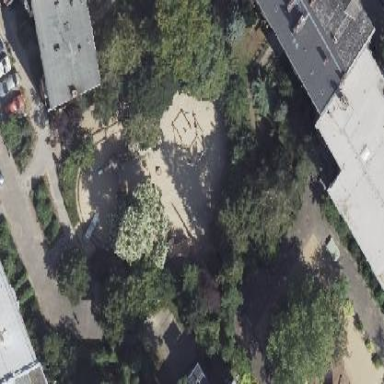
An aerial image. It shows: Playground with sandpit surrounded by natural sand.